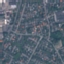
Land use / land cover: Residential